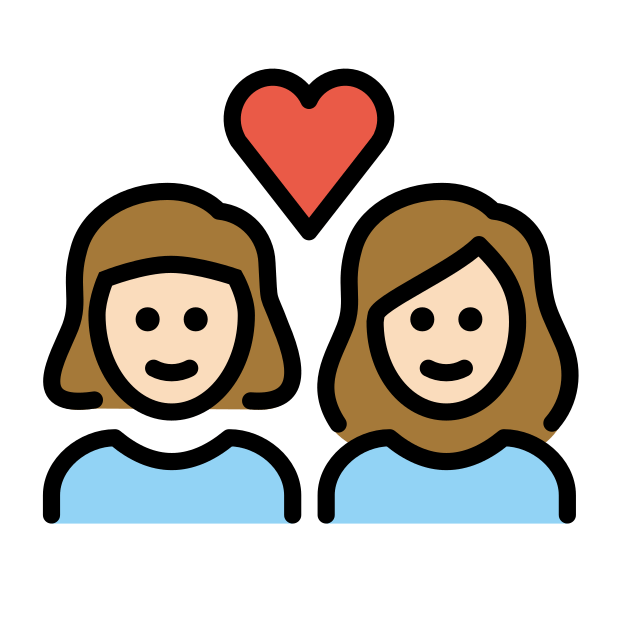
couple with heart: woman, woman, light skin tone